Question: I have a list as such:
'''
lst = ['2021_01_21__11_10_54_1__13928_snapshot.jpg',
'2021_01_21__12_27_44_1__13934_snapshot.jpg',
'2021_01_21__11_11_08_2__13928_snapshot.jpg',
'2021_01_21__12_27_56_2__13934_snapshot.jpg',
'2021_01_21__11_11_19_3__13928_snapshot.jpg',
'2021_01_21__12_28_08_3__13934_snapshot.jpg']
'''
I want to create a DataFrame so that each column will be represented by:
'''
def by_number(path):
base_name = os.path.basename(path)
return re.findall('[\_]{2}(\d{5})',lst)
'''
And the rows will be represented by:
'''
def by_index(path):
base_name = os.path.basename(path)
return re.findall('\_(\d)[\_]{2}',lst)
'''
So eventually I'll get a DataFrame that looks something like this:

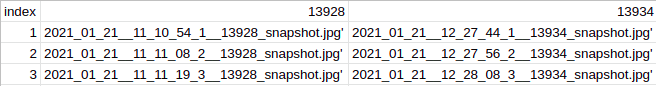
Answer: '''
name_list = ['2021_01_21__11_10_54_1__13928_snapshot.jpg',
'2021_01_21__12_27_44_1__13934_snapshot.jpg',
'2021_01_21__11_11_08_2__13928_snapshot.jpg',
'2021_01_21__12_27_56_2__13934_snapshot.jpg',
'2021_01_21__11_11_19_3__13928_snapshot.jpg',
'2021_01_21__12_28_08_3__13934_snapshot.jpg']
import re
import pandas as pd
df = pd.DataFrame([[0]], columns=['count']) # initialize dataframe
for name in name_list:
count = re.search('\_(\d)[\_]{2}',name).group(1)
col = re.search('[\_]{2}(\d{5})',name).group(1)
if ((df['count'] == count)).any():
df.loc[df['count'] == count, col] = name
else:
new_row = pd.DataFrame([[count,name]], columns=['count',col])
df = df.append(new_row)
df.set_index('count', inplace=True)
print(df)
'''
<URL>